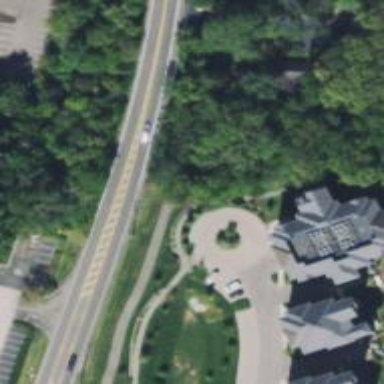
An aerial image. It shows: Turning loop on the road.